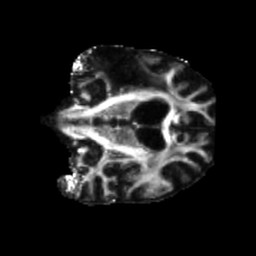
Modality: FA
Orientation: coronal
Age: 71
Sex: male
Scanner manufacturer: siemens
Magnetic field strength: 3 T
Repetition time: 5.25 s
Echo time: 0.08 s